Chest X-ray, PA view. Patient: 29 years old, sex M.
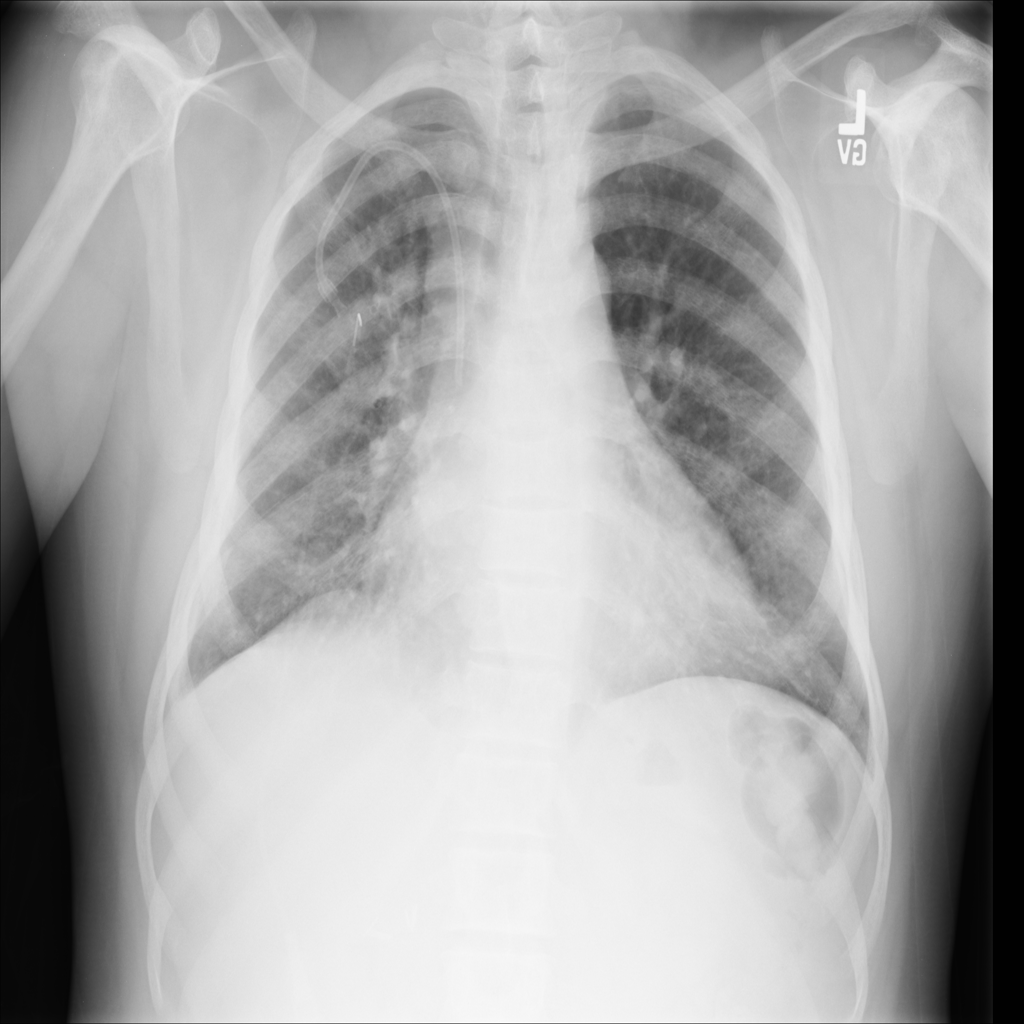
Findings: Fibrosis